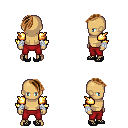
a pixel art fantasy rpg character, male body template, human, tanned skin, gold arm armor, red pants, brown long mohawk hairstyle, white cloth bandages, ghillies, four views (front, back, left, right), 2x2 character sprite sheet, small pixel art, hard edges, no anti-aliasing